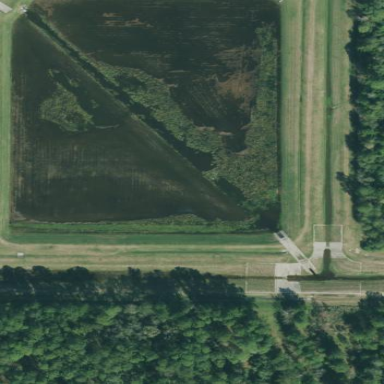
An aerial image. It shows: Detention basin with water.